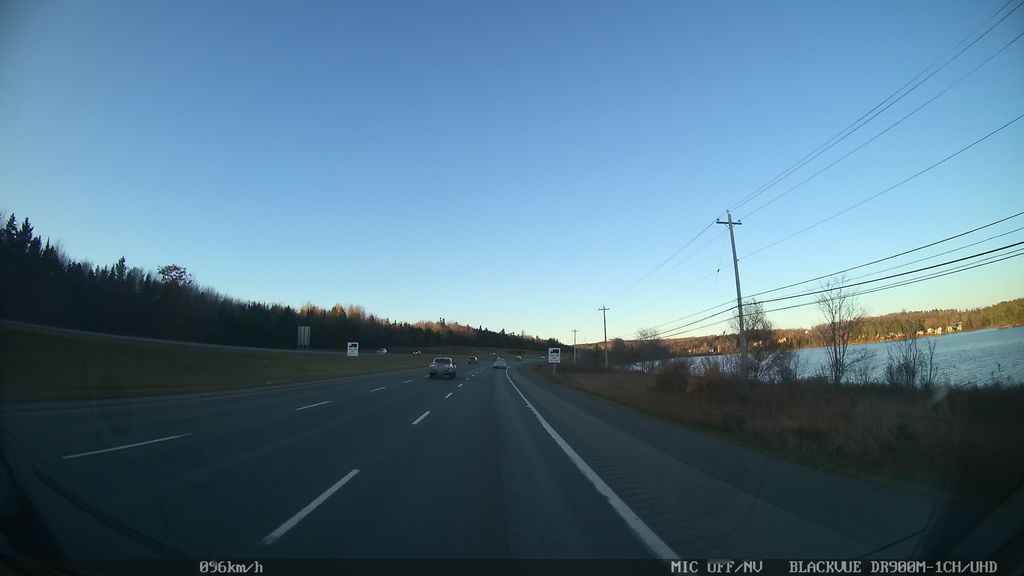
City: halifax